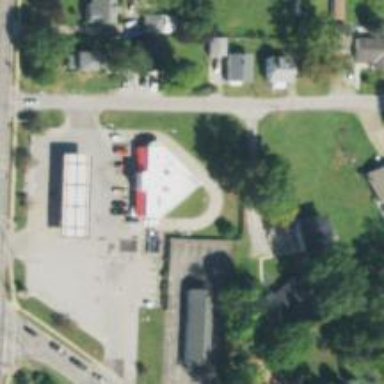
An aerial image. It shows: Convenience shop.